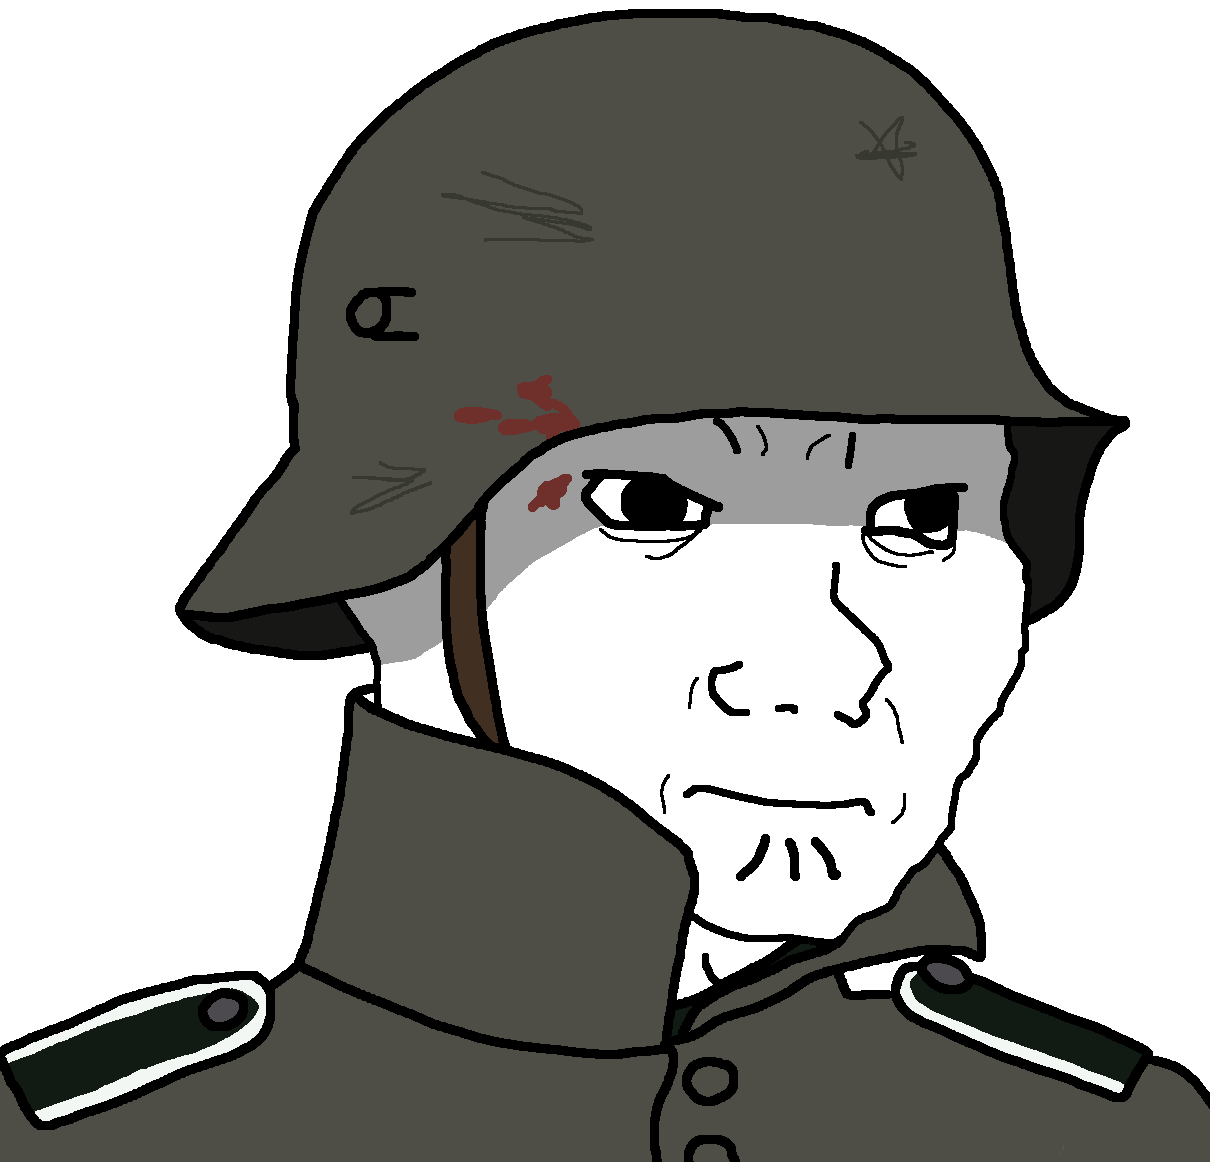
Label: 5_Doomer